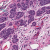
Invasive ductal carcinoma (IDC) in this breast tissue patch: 0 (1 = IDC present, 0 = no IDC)